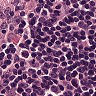
Metastatic tissue present: no